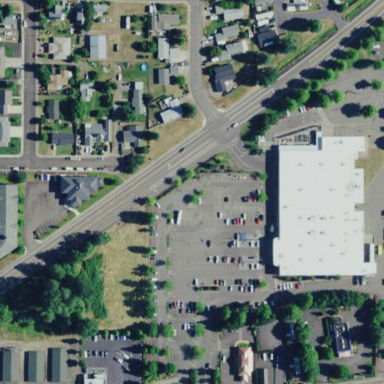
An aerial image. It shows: Retail area.